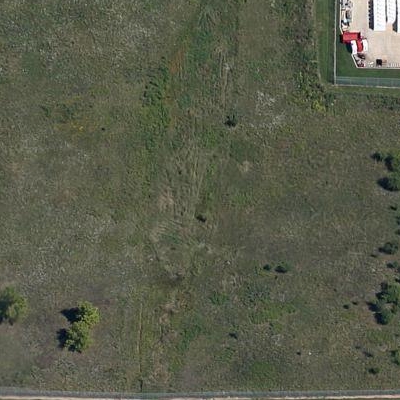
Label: Grass